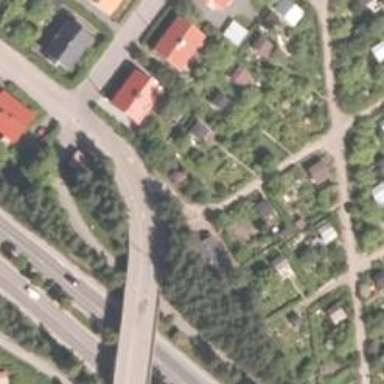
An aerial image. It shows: Crossing on the cycleway.